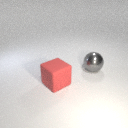
large gray metal sphere behind large red rubber cube